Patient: sex F, age 61
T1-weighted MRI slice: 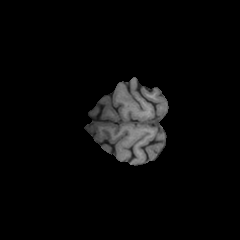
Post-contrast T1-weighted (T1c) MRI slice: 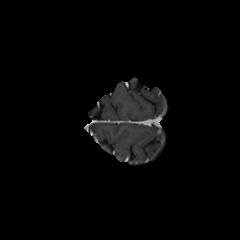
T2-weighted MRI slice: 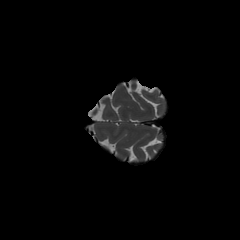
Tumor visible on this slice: no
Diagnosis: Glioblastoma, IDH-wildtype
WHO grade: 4